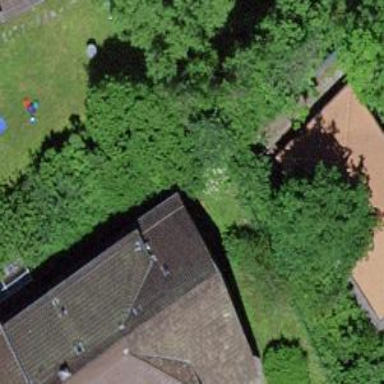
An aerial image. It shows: Paved footway.